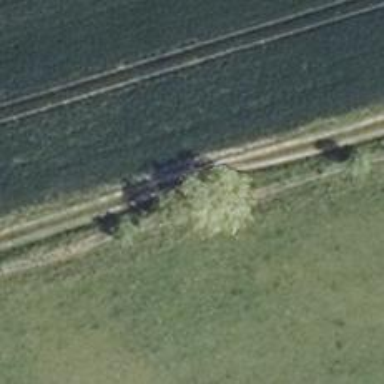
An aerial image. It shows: Grass track with Grade 4 tracktype.